Field crop: tomato
Growth stage: 2
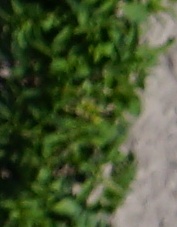
Species: tomato